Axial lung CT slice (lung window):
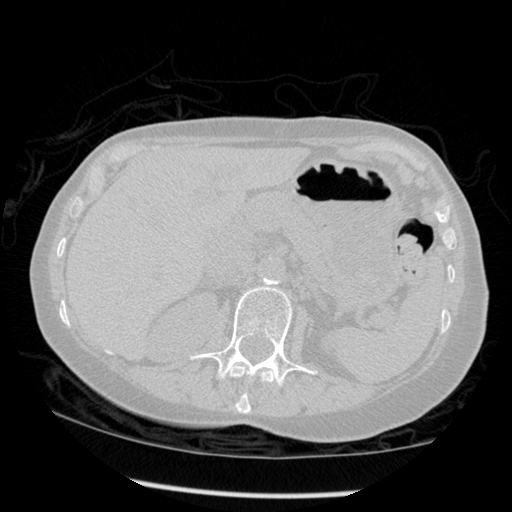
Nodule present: no